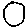
Label: circle